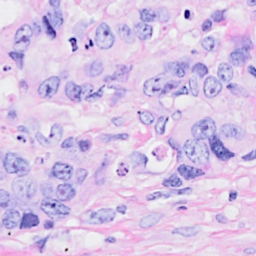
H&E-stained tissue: Breast